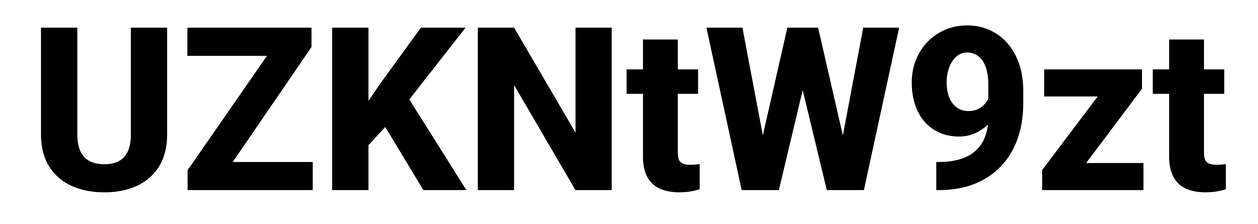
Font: Roboto_ExtraBold